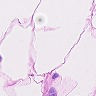
Metastatic tissue present: no